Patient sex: M
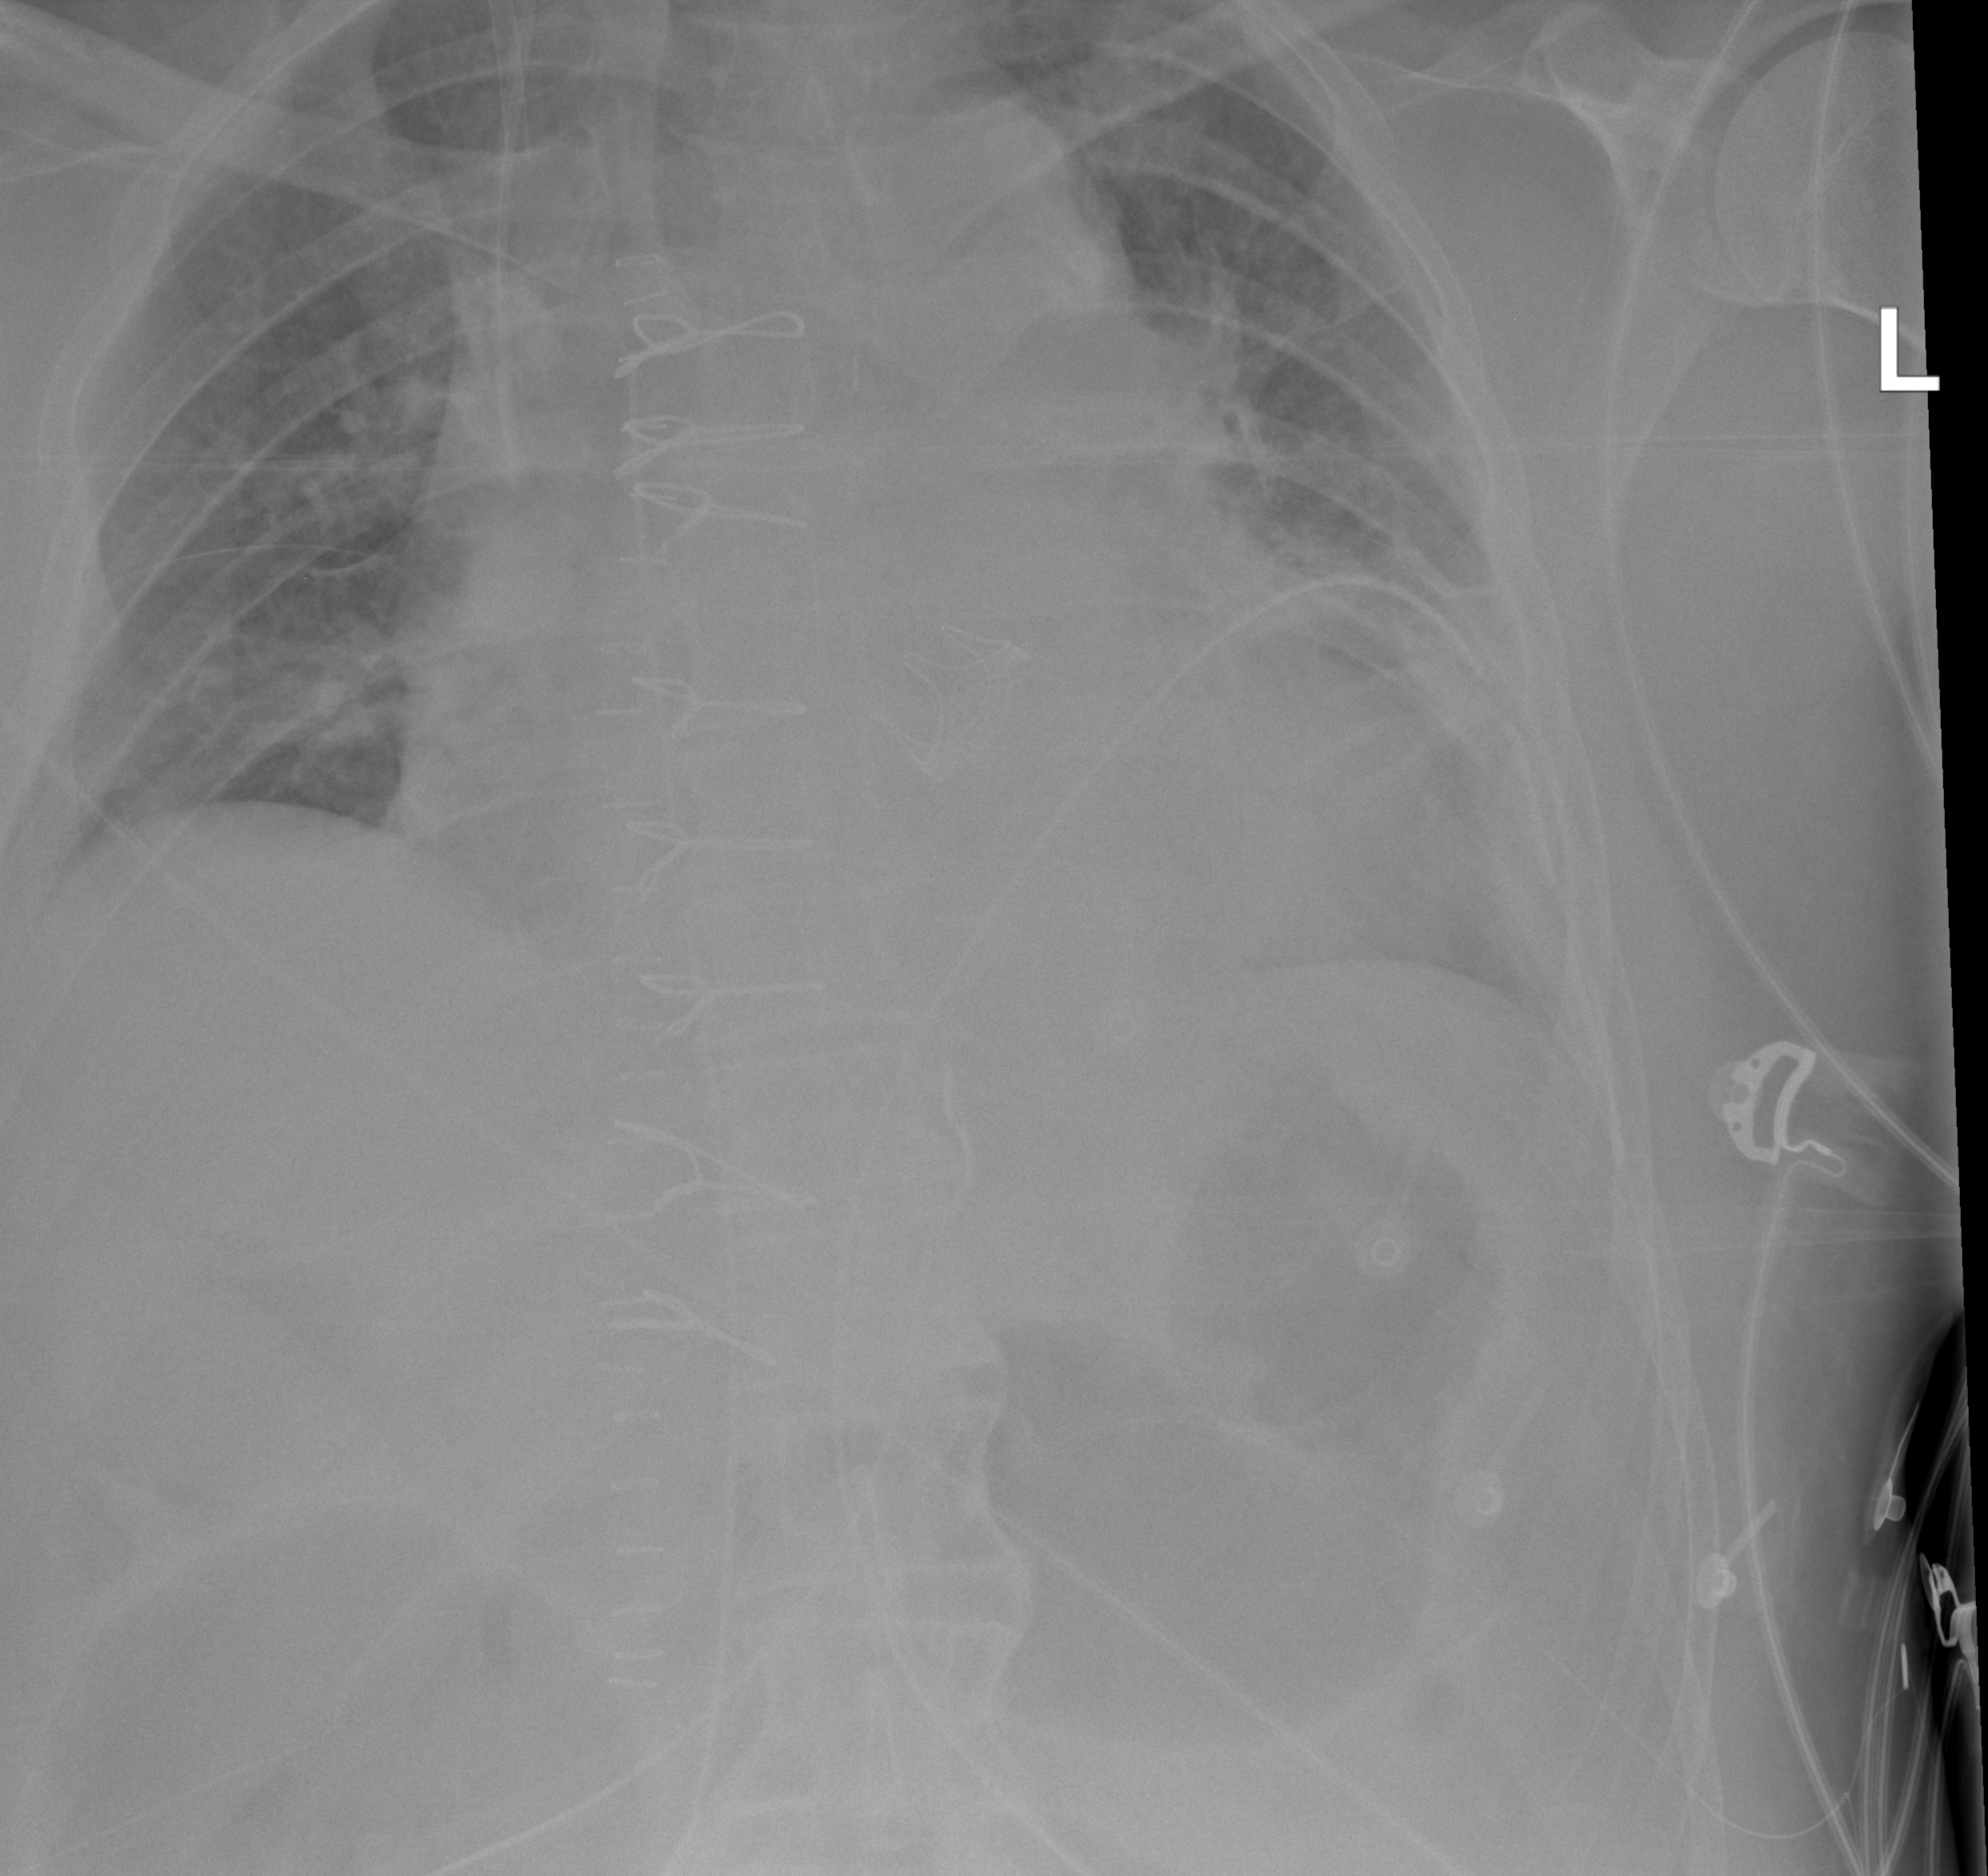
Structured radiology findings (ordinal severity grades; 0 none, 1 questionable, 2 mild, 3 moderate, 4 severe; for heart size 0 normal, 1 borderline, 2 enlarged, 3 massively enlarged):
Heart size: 2
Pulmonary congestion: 2
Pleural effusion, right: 1
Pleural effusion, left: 2
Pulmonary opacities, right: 2
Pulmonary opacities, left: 2
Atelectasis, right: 2
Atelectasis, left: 3